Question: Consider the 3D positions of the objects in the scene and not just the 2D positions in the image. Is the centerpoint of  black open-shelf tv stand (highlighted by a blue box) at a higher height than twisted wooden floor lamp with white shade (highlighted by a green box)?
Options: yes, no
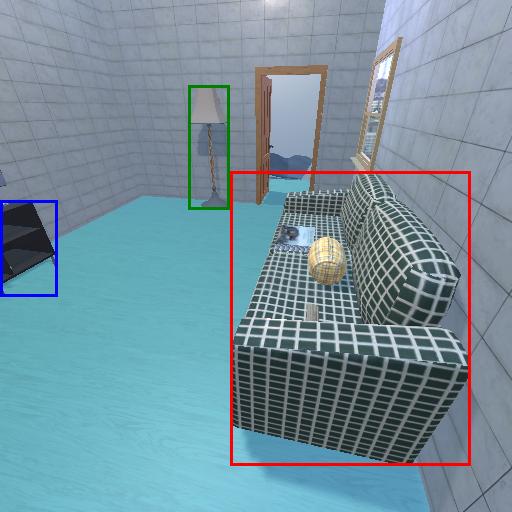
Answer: yes